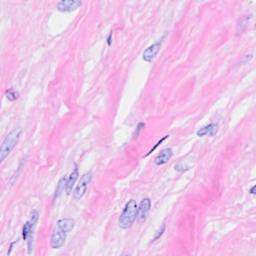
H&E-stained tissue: Breast